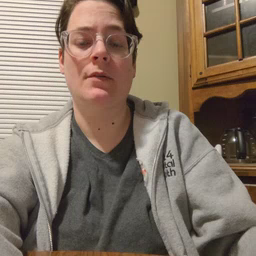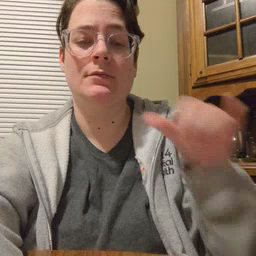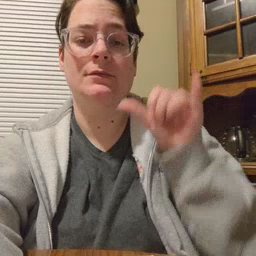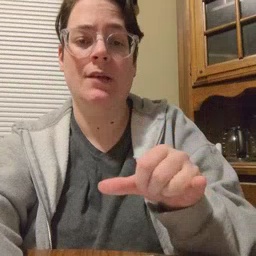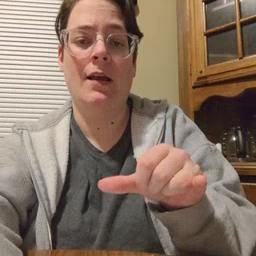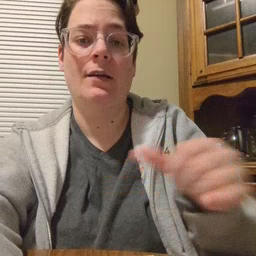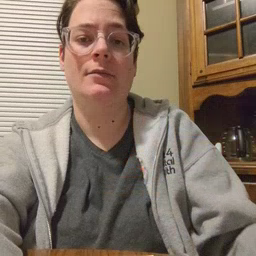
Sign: stay